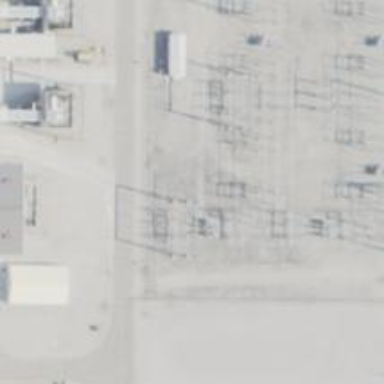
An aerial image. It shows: Switch for power supply.